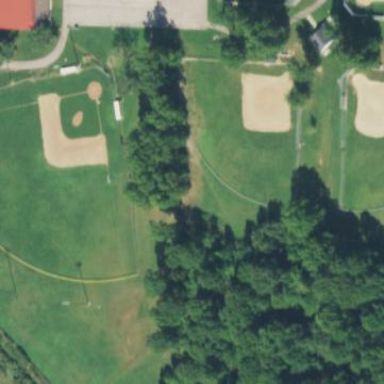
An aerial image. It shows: Baseball pitch for leisure land.